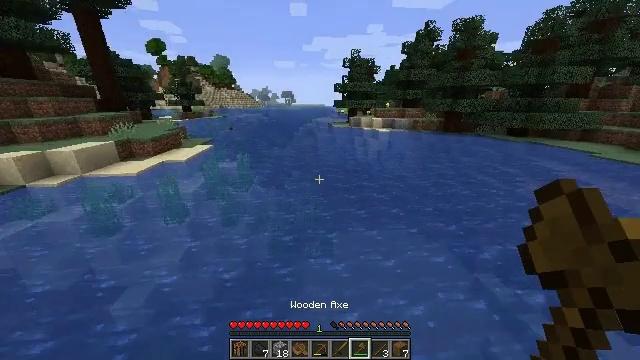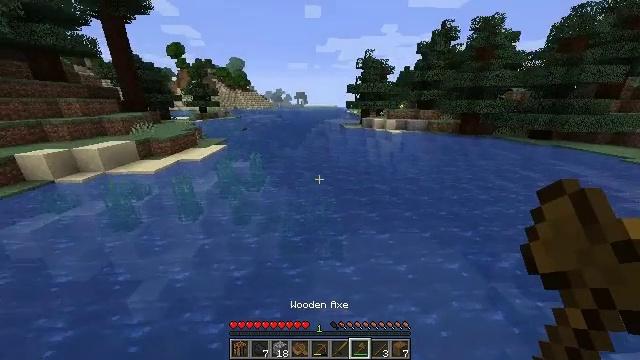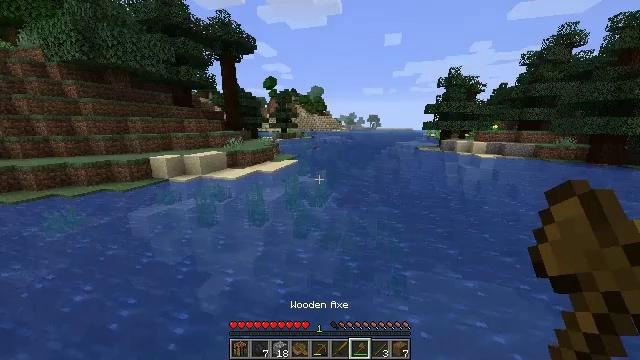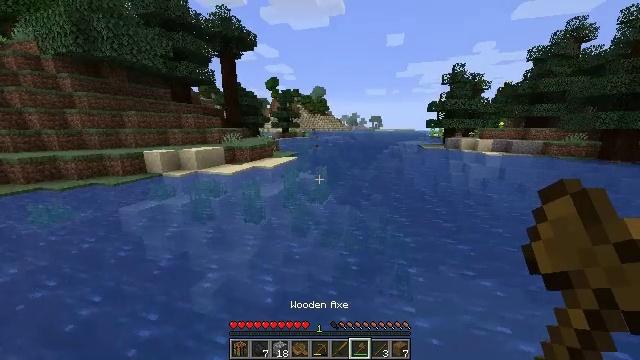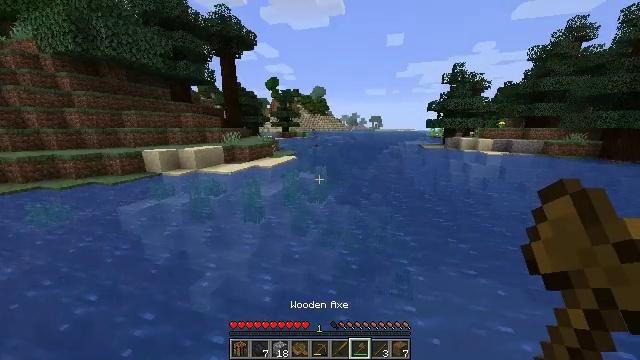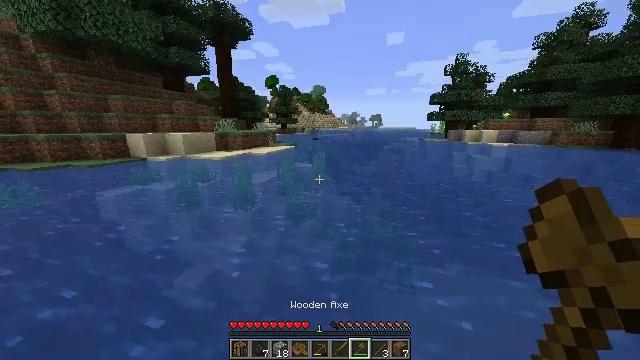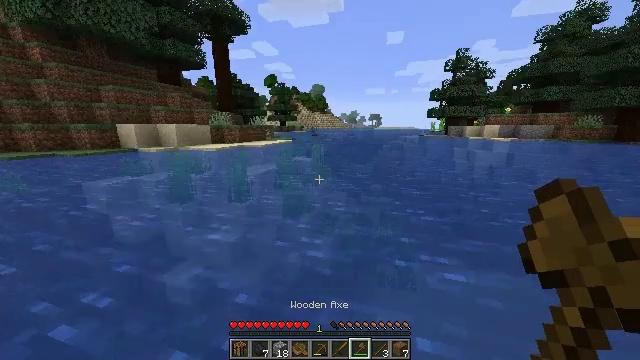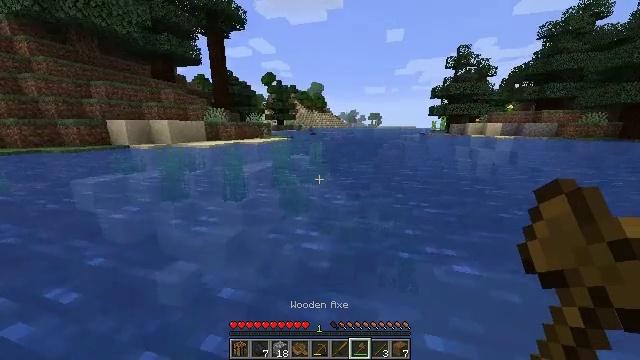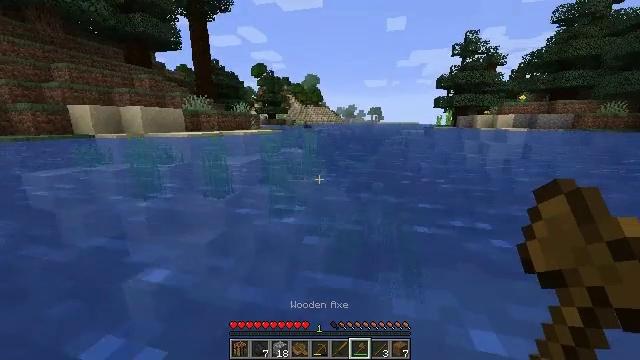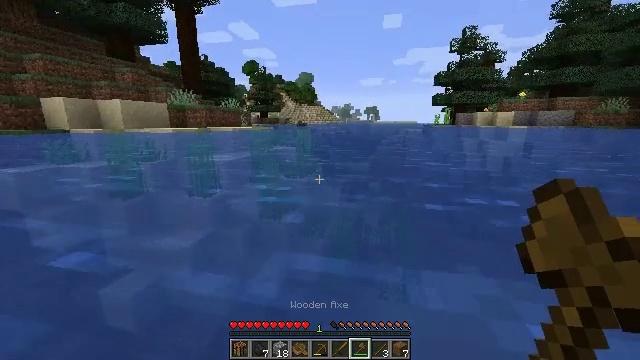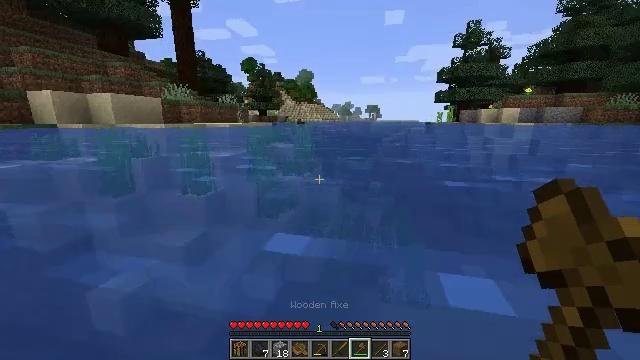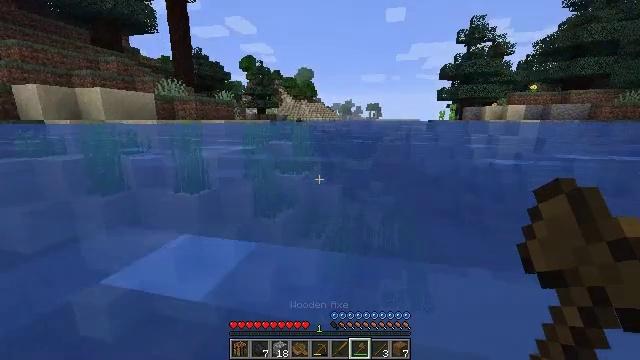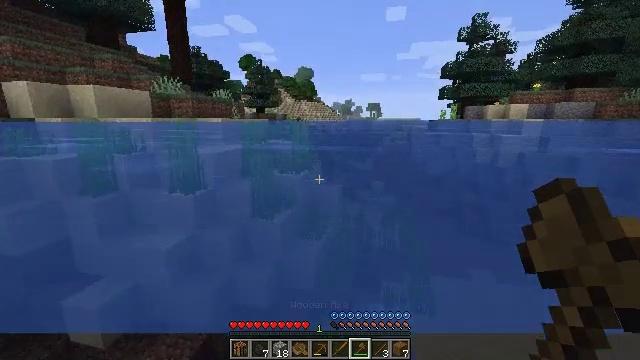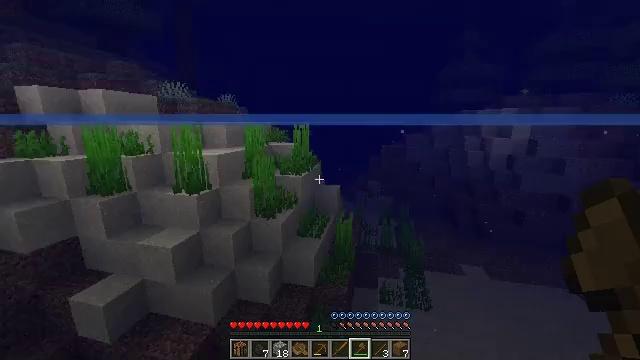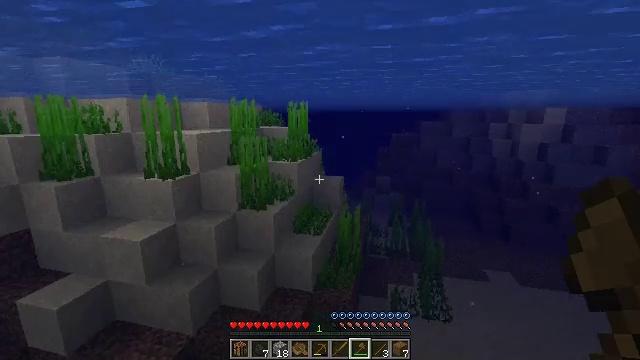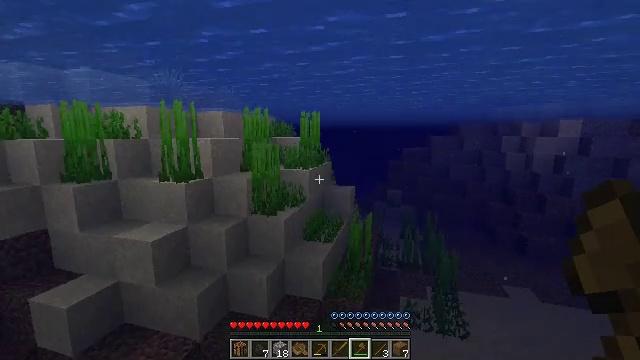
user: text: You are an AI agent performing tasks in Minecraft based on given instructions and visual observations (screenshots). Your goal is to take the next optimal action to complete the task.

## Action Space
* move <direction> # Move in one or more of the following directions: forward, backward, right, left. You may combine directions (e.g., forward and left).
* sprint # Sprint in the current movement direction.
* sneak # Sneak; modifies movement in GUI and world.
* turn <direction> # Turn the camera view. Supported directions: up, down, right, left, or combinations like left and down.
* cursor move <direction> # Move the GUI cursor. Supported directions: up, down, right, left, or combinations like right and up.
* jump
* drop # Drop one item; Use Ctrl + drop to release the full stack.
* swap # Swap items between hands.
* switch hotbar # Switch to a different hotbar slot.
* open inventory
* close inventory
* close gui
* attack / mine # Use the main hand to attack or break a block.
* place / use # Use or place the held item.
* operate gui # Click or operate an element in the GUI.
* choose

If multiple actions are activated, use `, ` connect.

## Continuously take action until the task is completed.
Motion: motion action
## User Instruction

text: Kill the salmon.
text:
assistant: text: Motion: move forward, sprint, turn left
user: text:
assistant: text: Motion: move forward, sprint, turn left and up
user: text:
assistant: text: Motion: move forward, sprint, jump
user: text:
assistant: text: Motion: move forward, sprint, jump
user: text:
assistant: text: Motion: move forward, sprint, jump
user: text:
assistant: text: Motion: move forward, sprint, jump
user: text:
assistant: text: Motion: move forward, sprint, jump
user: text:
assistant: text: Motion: move forward, sprint, turn right, jump
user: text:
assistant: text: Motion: move forward, sprint, turn right, jump
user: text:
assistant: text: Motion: move forward, sprint, jump
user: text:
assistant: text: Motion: move forward, sprint, jump
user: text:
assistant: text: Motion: move forward, sprint
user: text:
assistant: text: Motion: move forward, sprint
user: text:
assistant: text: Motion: move forward, sprint
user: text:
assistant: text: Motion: move forward, sprint, turn left and up
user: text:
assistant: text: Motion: move forward, sprint
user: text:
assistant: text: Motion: move forward, sprint
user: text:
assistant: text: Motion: move forward, sprint
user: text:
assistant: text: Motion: move forward, sprint
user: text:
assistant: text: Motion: move forward, sprint
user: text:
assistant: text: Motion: move forward, sprint
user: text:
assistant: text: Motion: move forward, sprint
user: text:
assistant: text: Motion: move forward, sprint
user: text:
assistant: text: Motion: move forward, sprint
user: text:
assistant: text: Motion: move forward, sprint
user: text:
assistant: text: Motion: move forward, sprint, jump
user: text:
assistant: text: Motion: move forward, sprint, jump
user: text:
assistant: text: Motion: move forward, sprint, jump
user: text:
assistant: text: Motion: move forward, sprint, jump
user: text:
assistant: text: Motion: move forward, sprint, turn right, jump